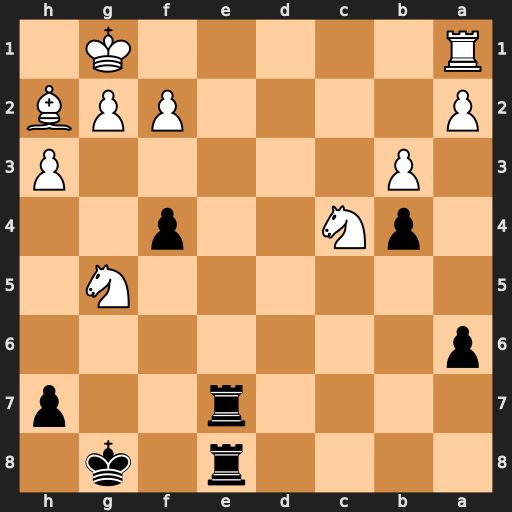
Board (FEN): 4r1k1/4r2p/p7/6N1/1pN2p2/1P5P/P4PPB/R5K1
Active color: b
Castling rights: -
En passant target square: -
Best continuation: Re1+ Rxe1 Rxe1#